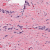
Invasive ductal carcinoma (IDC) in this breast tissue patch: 1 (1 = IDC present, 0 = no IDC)